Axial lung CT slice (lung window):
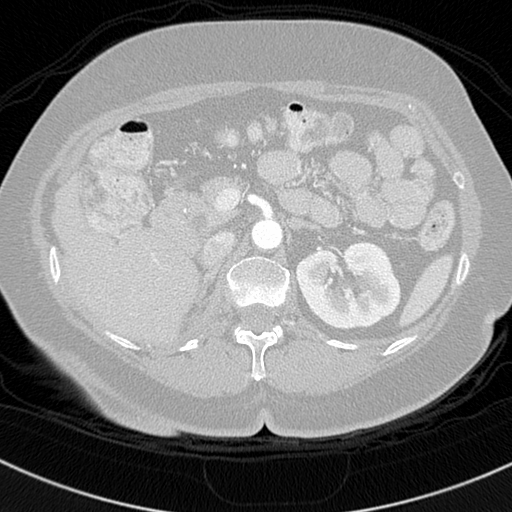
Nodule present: no